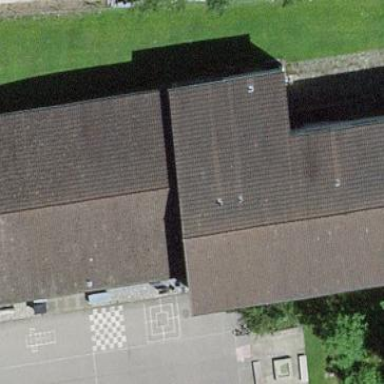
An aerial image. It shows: School building.